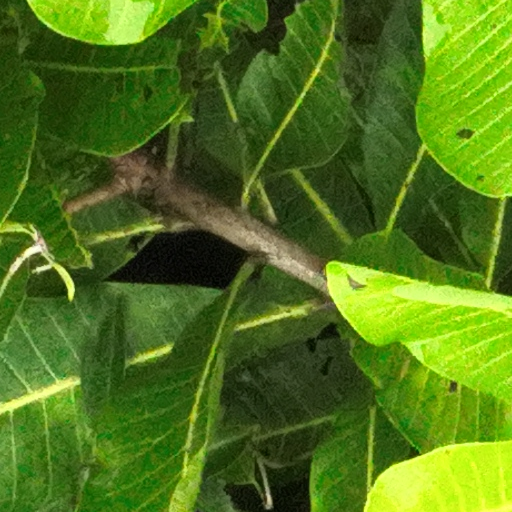
Species: Anacardium excelsum
GBIF accepted scientific name: Anacardium excelsum
Crown area (m\u00b2): 199.178